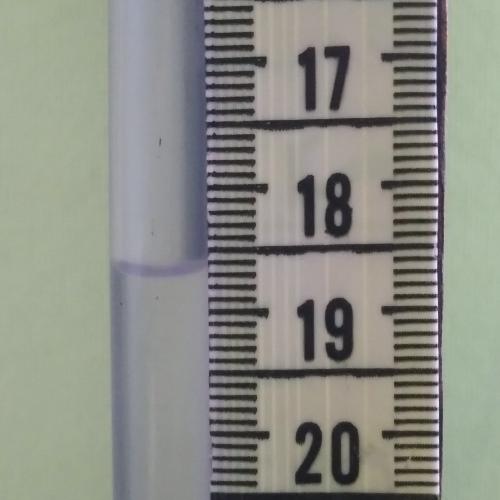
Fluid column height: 18.7 cm